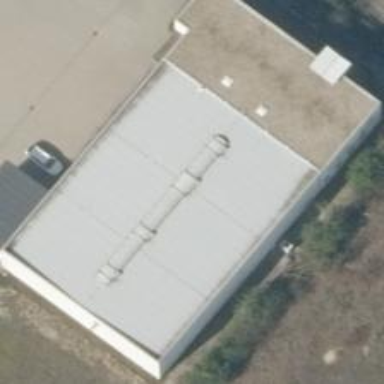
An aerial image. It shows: Commercial building.